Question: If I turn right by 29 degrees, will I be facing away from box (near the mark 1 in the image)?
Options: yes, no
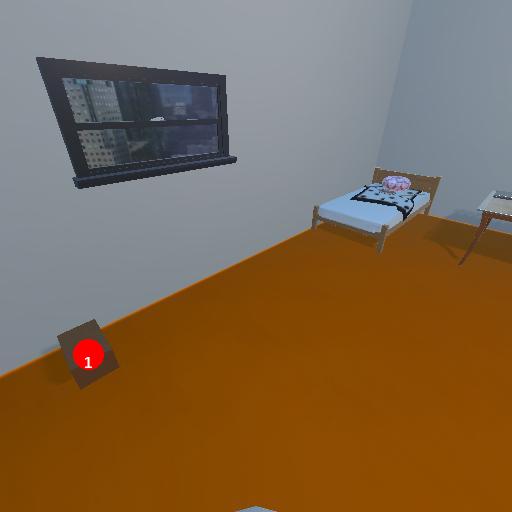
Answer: yes